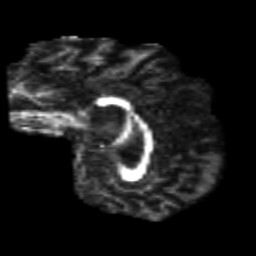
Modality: FA
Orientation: sagittal
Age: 26
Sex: male
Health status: healthy
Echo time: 0.074 s